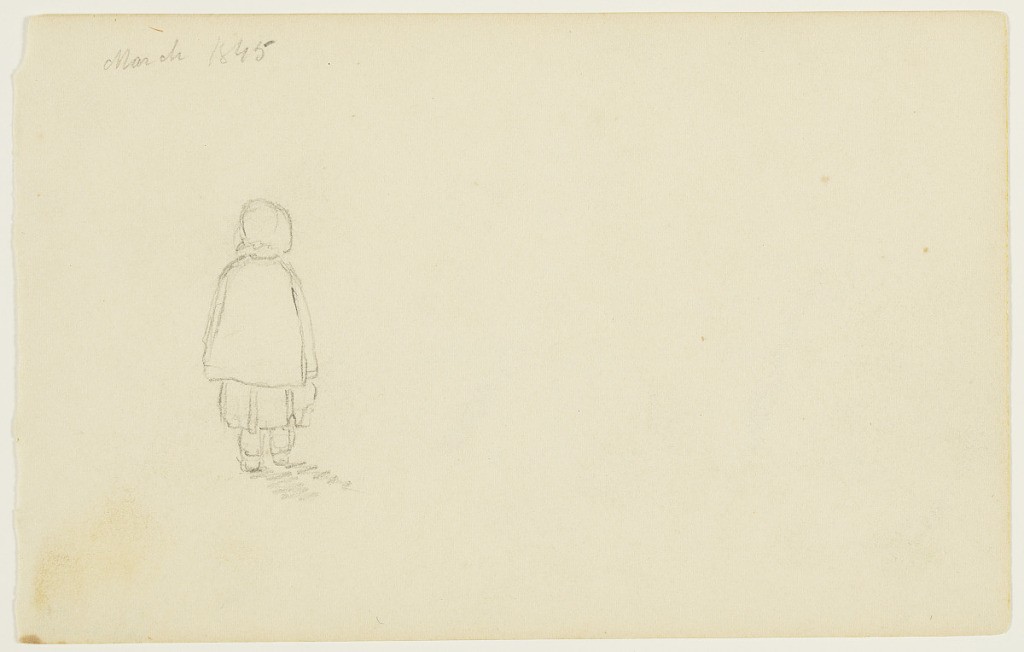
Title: Child with a Bonnet, Catskill, New York
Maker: Frederic Edwin Church, American, 1826–1900
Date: March 1845
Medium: Graphite on white wove paper
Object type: Drawing
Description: Figure sketch of a child viewed from behind as they walk away from the viewer. They wear a bonnet, coat, and dress, and her shadow is minimally rendered behind her.